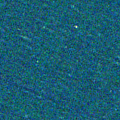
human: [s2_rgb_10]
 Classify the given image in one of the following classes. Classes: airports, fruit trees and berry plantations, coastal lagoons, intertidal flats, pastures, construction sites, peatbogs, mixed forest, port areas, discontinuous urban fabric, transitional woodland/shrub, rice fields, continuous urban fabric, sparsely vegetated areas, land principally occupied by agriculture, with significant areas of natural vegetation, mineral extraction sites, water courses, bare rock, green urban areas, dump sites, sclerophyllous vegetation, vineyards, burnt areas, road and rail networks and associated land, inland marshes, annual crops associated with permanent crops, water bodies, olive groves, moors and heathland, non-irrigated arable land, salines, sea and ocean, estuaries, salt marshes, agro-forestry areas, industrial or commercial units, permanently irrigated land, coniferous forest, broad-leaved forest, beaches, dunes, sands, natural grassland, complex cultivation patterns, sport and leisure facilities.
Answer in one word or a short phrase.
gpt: sea and ocean